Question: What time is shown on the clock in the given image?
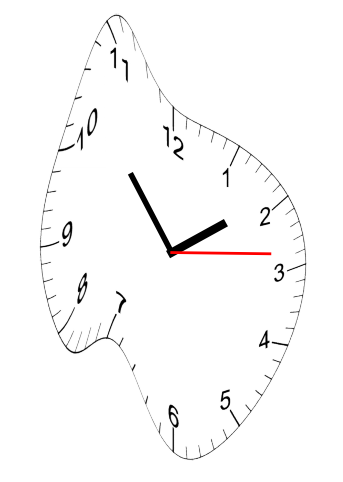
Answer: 01:53:14